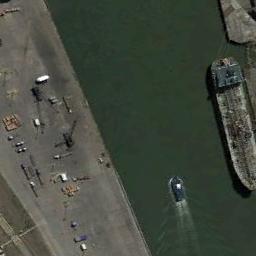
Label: ship